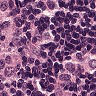
Metastatic tissue present: yes